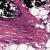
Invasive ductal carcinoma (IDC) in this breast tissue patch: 0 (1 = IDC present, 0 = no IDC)